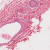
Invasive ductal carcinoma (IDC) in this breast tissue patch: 0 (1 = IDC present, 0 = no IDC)